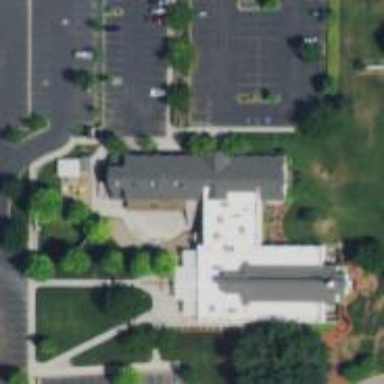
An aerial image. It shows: Building that serves as place of worship.